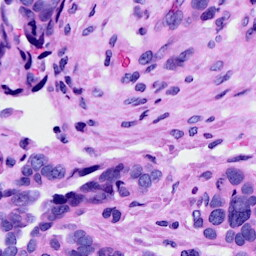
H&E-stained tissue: Ovarian